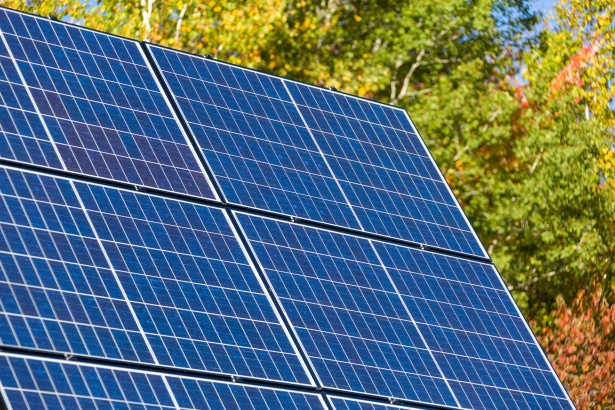
Label: Clean